Question: this is my code for a small task in Microsoft's Python course. I looked through their forums but none of the discussion pages were of much help.

What I'm confused about is why my end statement doesn't run and I'm not sure how Booleans work and why I have to set available to False for it to work, and then set the rest to True. Why can't I just set available to True?
And, how can I code this in a more succinct manner?
'''
#variable inputs
colour = input("What colour shirt? " ).lower()
size = input("What size? " ).lower()
#why do i set available to False?
available = False
if colour == "white":
available == True
if size == "m" or size == "l":
available == True
print("Available")
else:
print("Unavailable")
elif colour == "blue":
available == True
if size == "s" or size == "m":
available == True
print("Available")
else:
print("Unavailable")
else:
print("Nope")
#why doesn't this run?
if colour and size == available:
output = print("The", colour, "shirt is available in", size)
print(output)
'''
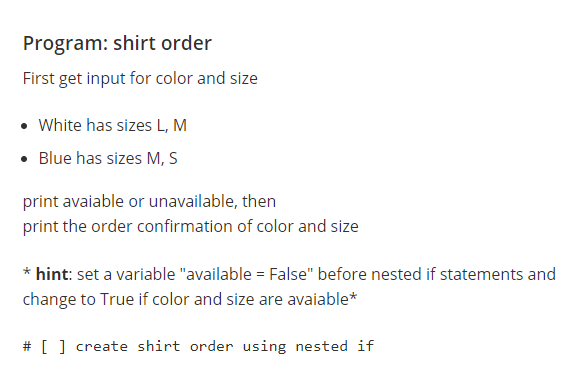
Answer: A couple of simple changes will make it work.
1. Change available == True to available = True - first is comparison, second is assignment.
2. if colour and size == available: isn't correct. colour and size are the inputs. You only have one available variable and that's either True or False. This is enough for you to check if it's available for that colour and size.
'''
#variable inputs
colour = input("What colour shirt? " ).lower()
size = input("What size? " ).lower()
#why do i set available to False?
available = False
if colour == "white":
if size == "m" or size == "l":
available = True
print("Available")
else:
print("Unavailable")
elif colour == "blue":
if size == "s" or size == "m":
available = True
print("Available")
else:
print("Unavailable")
else:
print("Nope")
#why doesn't this run?
if available:
output = print("The", colour, "shirt is available in", size)
print(output)
'''
You asked about why you set 'available' to 'False' at the start. This is a pretty common way of working with logic. You start off, in this case, assuming that 'available' is 'False'. A reasonable assumption as there are far more colour and size options that are not available than those that are. You then check to see if it's actually 'True' and, if so, you change it to 'True' when you know that it is.